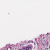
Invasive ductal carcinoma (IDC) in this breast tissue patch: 0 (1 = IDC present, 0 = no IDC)